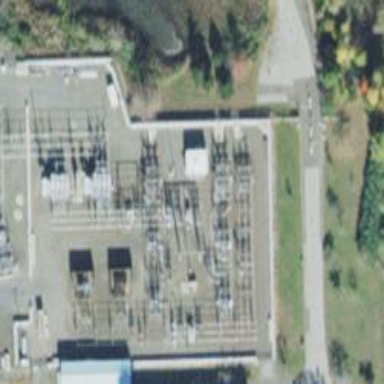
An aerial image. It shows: Switch for power supply.